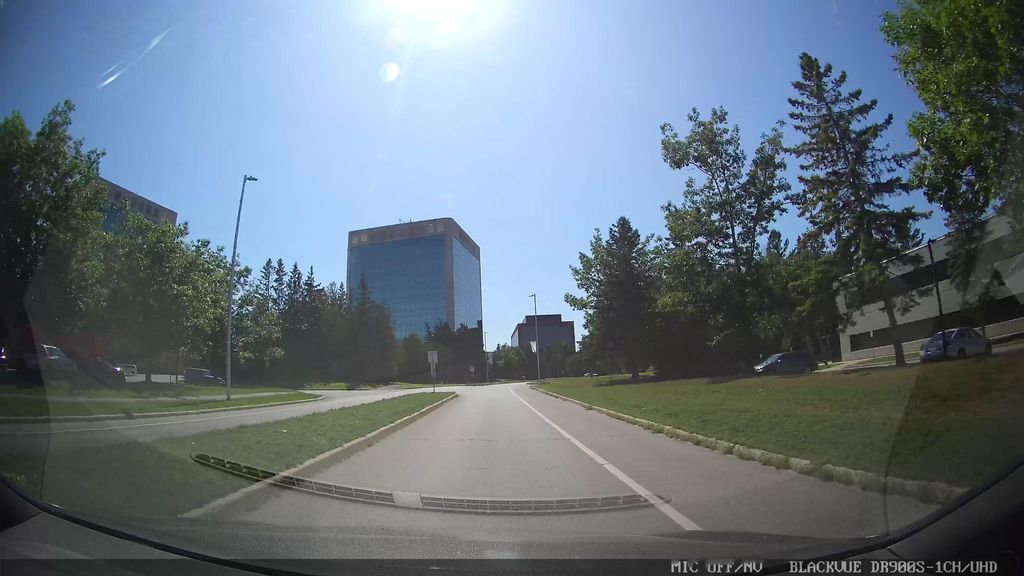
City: ottawa-gatineau